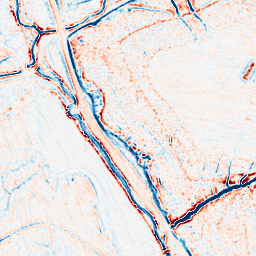
Category: edge_preserving
Decomposition family: bilateral
Decomposition parameters: d: 9
sigma_color: 75
sigma_space: 100
Upsampling method: linear_exact
Upsampling parameters: scale: 8
Upsampling scale: 8